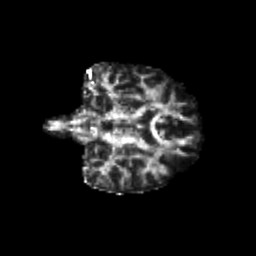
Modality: FA
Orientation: coronal
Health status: healthy
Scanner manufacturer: philips
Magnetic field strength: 3 T
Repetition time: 9.75 s
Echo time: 0.092 s